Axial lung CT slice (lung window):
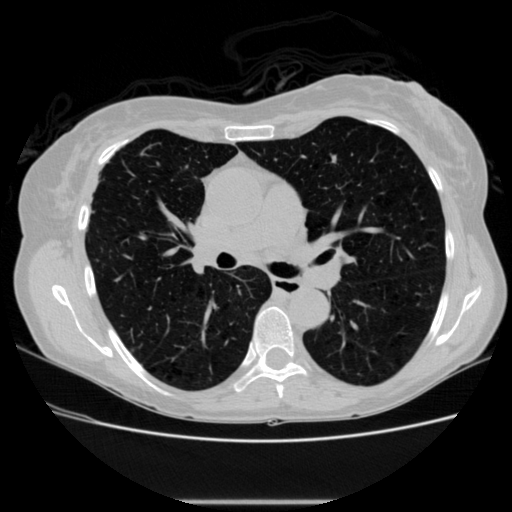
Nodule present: no